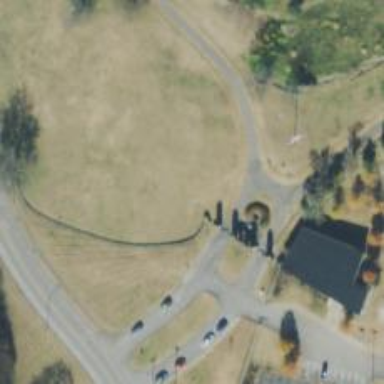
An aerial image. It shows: Memorial site with historic significance.